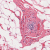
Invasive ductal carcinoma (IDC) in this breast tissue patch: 0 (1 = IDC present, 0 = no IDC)